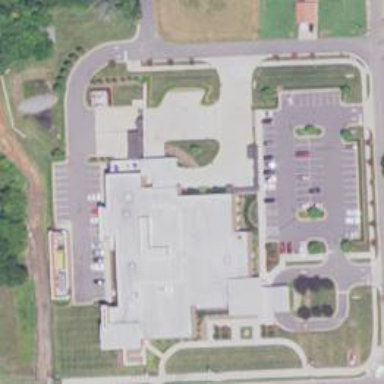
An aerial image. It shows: Healthcare facility identified as hospital.